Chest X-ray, PA view. Patient: 48 years old, sex M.
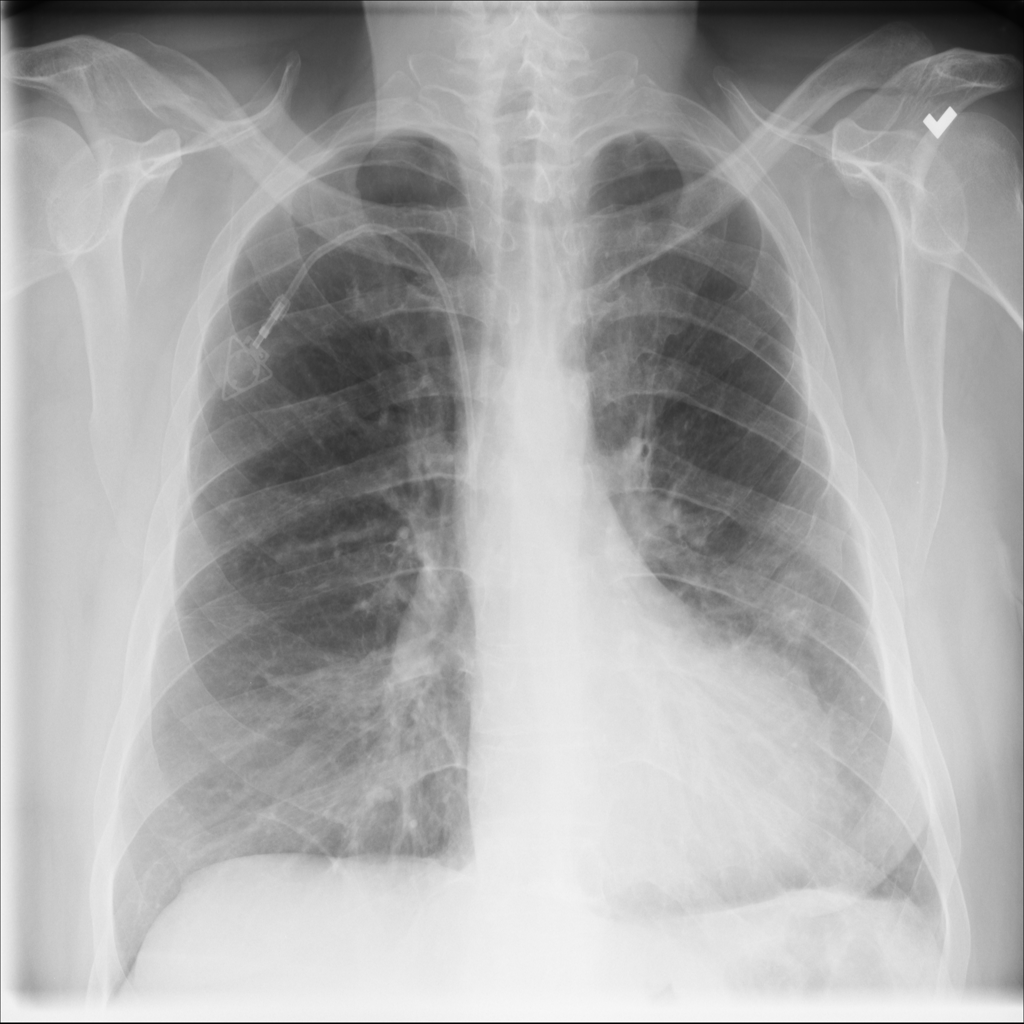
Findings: No Finding